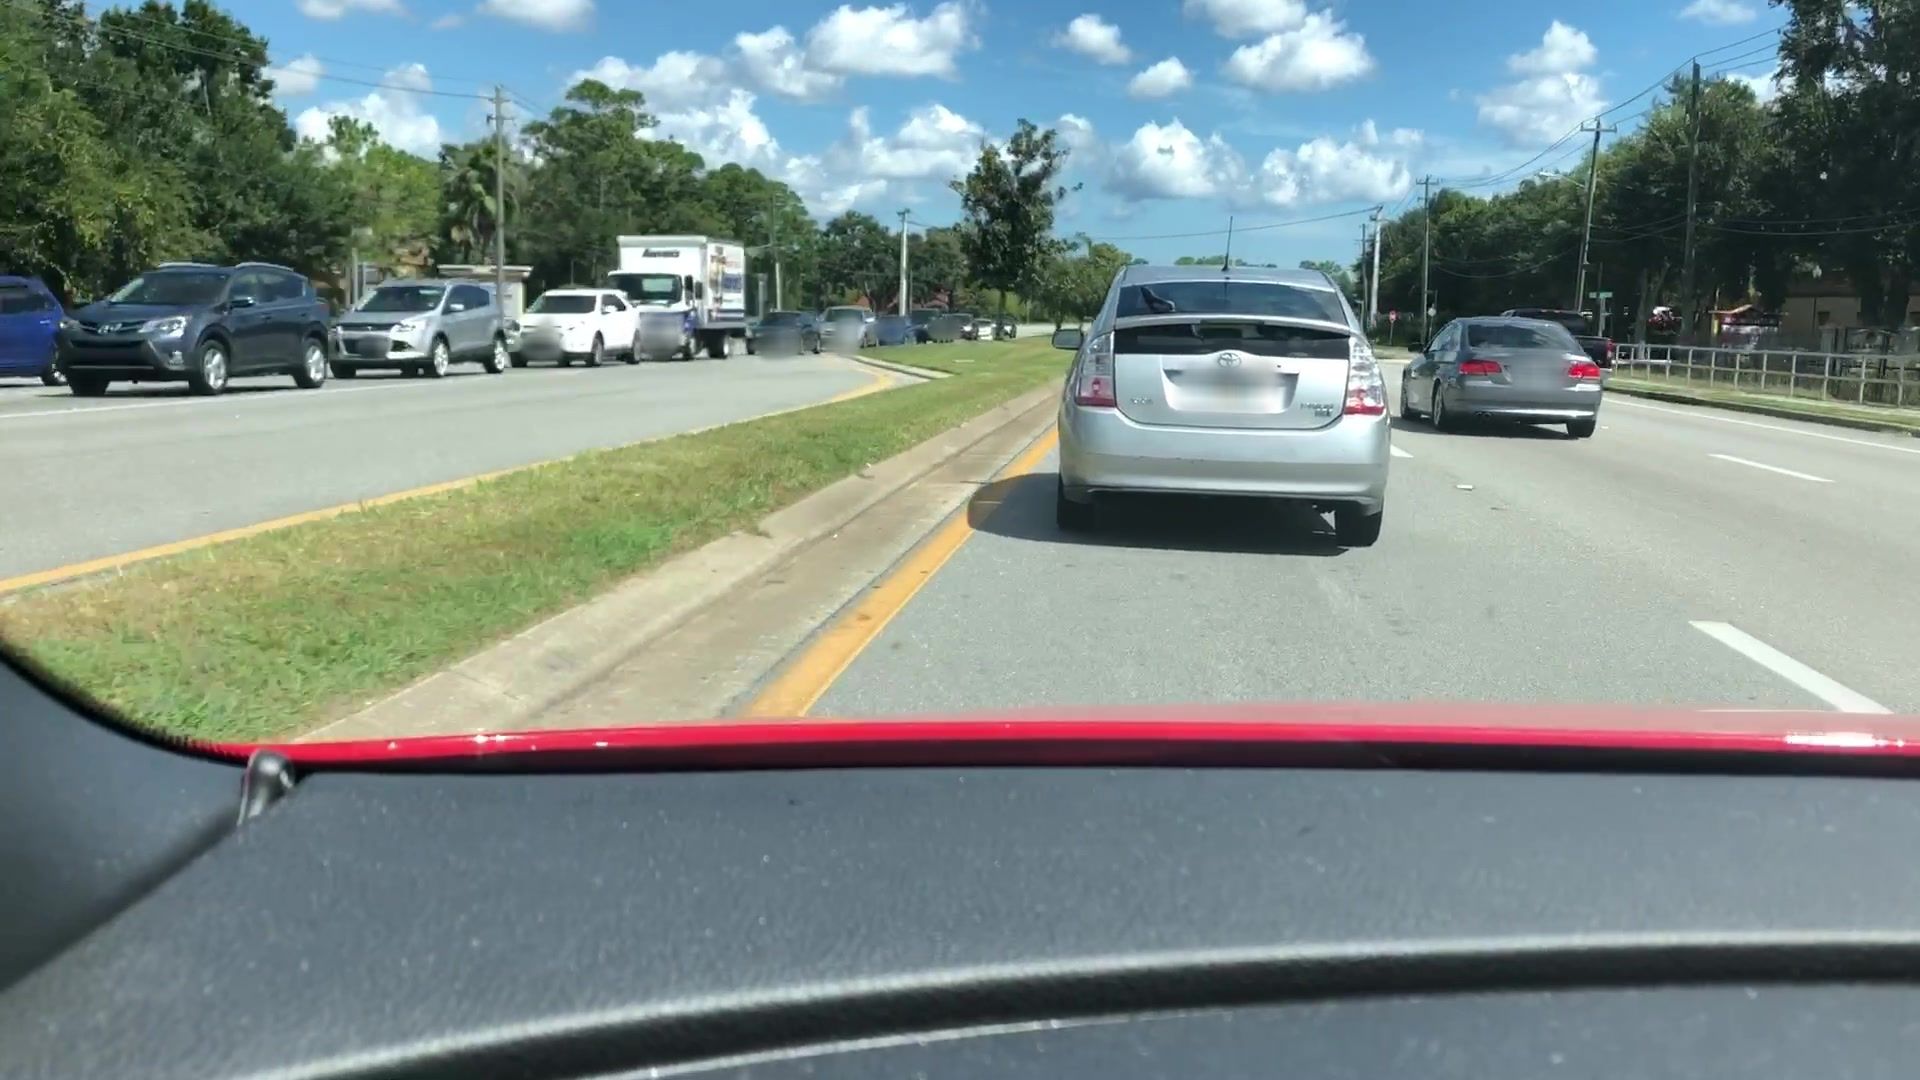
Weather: clear
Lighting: day
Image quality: good
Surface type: driving surface
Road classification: primary
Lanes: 3
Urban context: low density rural
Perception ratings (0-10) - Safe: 4.7, Lively: 3.11, Beautiful: 2.2, Boring: 3.63, Depressing: 4.38, Wealthy: 4